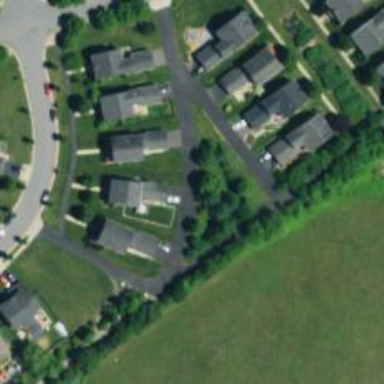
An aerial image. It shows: Alley classified as service road.